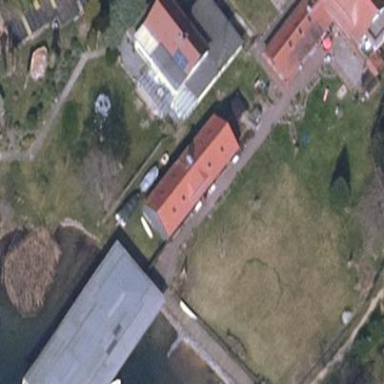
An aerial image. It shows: Building.